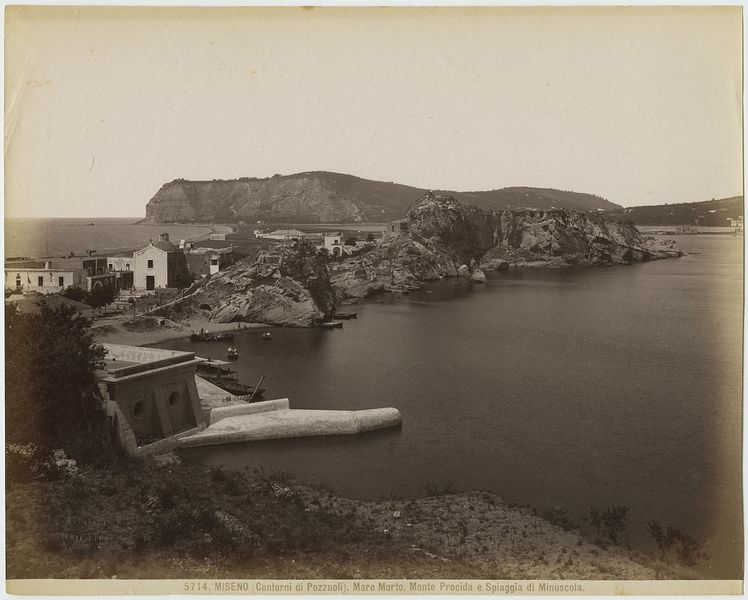
Künstler: Giacomo Brogi
Standort: Hamburg
Institution: Museum für Kunst und Gewerbe Hamburg
Schlagwörter: landschaft, stadt, strand, ort, dorf, foto, fotografie, photographie, stadtansicht, photo, anlagen, albumin, felsformationen, landschaftsdarstellung, lichtbild, landschaftsphotographie, landschaftsfotografie, historische, bildwerke, angewandte und bildende kunst, hessische systematik, schwarzweißpositivverfahren, silbersalzverfahren, schwarzweißfotografie, gebäude, örtlichkeit, straße, stätte, küste, albuminpapier, felsküste